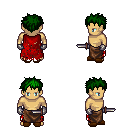
a pixel art fantasy rpg character, male body template, human, tanned skin, red tattered cape, robe skirt, green bedhead hairstyle, metal gloves, brown slippers, dagger, four views (front, back, left, right), 2x2 character sprite sheet, small pixel art, hard edges, no anti-aliasing